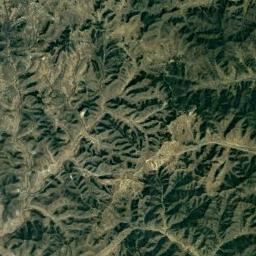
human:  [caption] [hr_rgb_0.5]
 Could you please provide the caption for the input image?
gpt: The mountain is full of bare land with unbroken lines of green plants .

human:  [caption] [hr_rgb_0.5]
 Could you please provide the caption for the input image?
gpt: The mountains are covered with yellow dirt .

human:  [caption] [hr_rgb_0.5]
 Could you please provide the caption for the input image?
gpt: There is not the even mountain .

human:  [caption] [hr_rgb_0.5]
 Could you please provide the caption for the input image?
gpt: The folded mountain consists of a number of ridges and valleys and is covered with some vegetation .

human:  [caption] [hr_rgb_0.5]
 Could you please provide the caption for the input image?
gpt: There are many ridges and cracks on the green mountain .